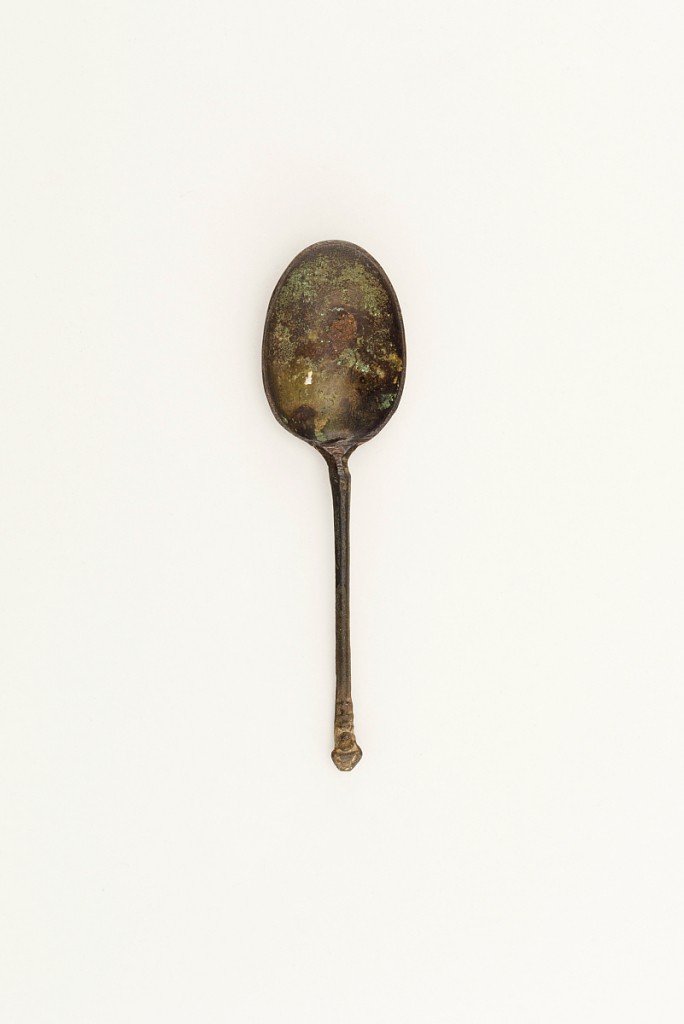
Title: Spoon
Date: late 17th century
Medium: Bronze
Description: Cast oval concave bowl. Polygonal stem terminating in hoof. Tapered rib on reverse of bowl.